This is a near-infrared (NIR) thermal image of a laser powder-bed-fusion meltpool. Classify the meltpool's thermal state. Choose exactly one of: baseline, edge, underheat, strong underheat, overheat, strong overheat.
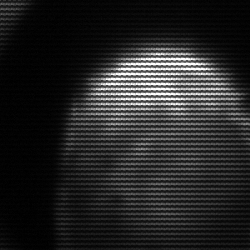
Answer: edge